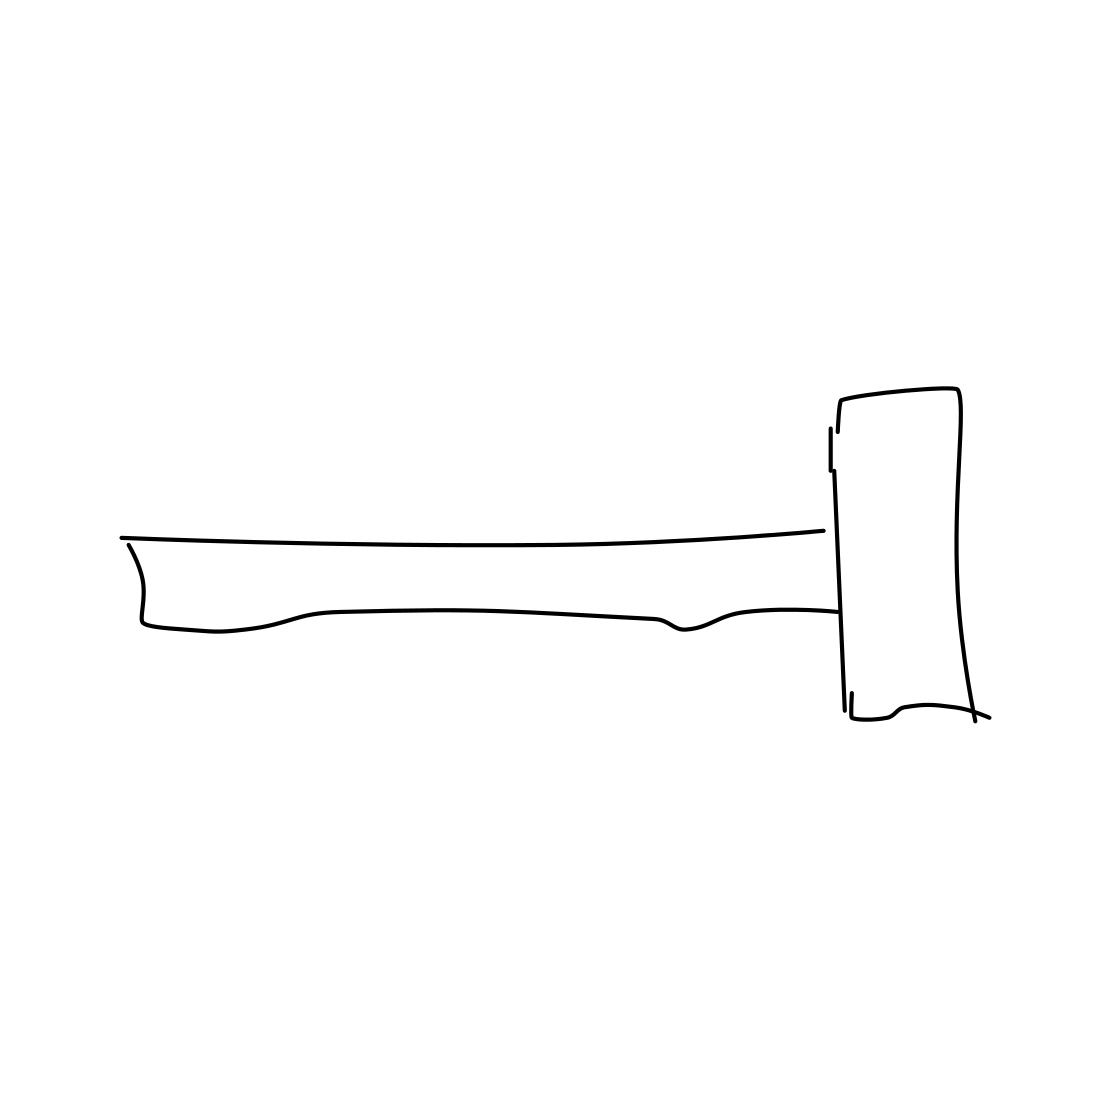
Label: hammer